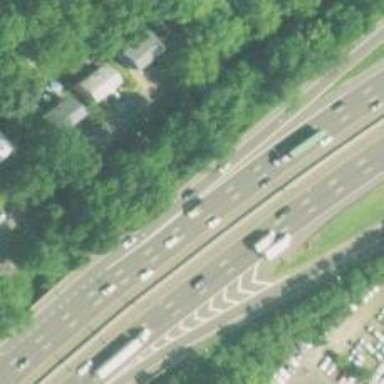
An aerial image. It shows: Asphalt motorway link.